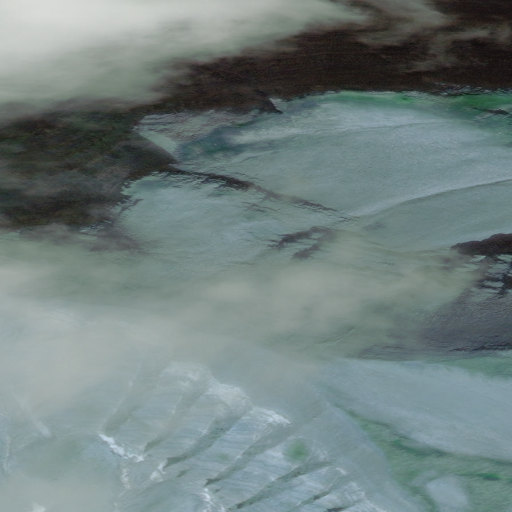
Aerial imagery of mountain in Alaska named Triangle Peak containing only unknown